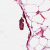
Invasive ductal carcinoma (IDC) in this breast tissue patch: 0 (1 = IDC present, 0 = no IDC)